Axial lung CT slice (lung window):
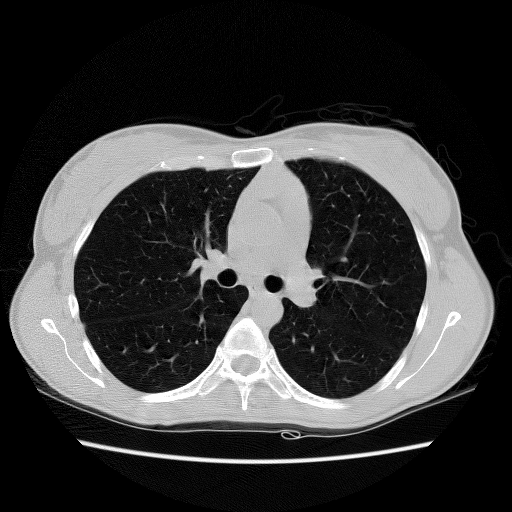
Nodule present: no